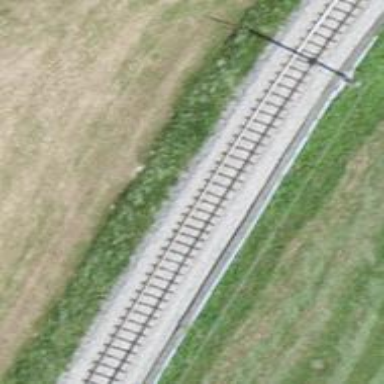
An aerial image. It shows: Narrow-gauge railway with single track. The railway is electrified with contact line.